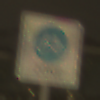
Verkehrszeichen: BeginnFahrradzone
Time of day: Night
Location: Outdoor (Urban)
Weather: Overcast
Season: NotSpecified
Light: Artificial